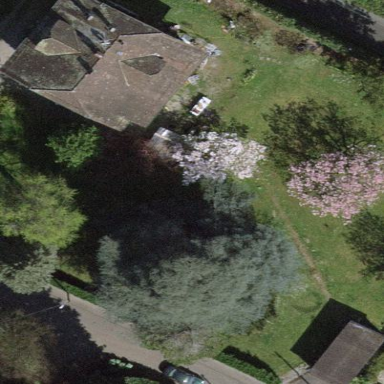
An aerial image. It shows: Garden surrounded by fence.